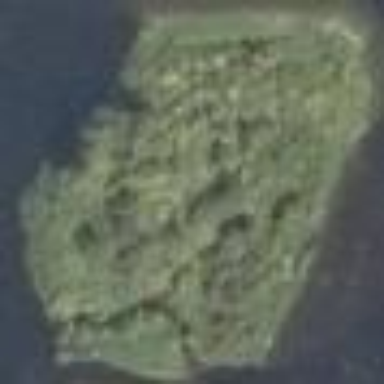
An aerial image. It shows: Islet.